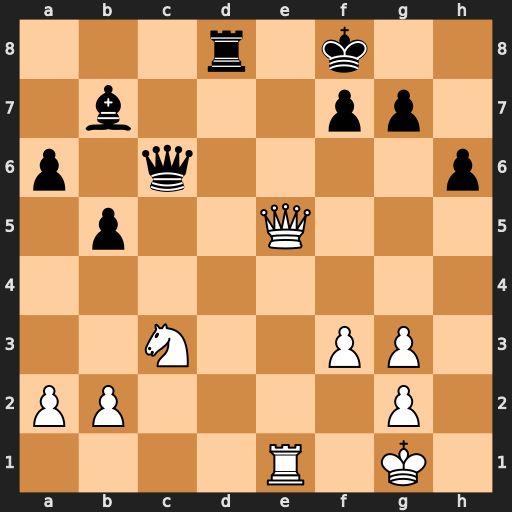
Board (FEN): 3r1k2/1b3pp1/p1q4p/1p2Q3/8/2N2PP1/PP4P1/4R1K1
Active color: w
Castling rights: -
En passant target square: -
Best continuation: Qe7+ Kg8 Qxd8+